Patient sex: F
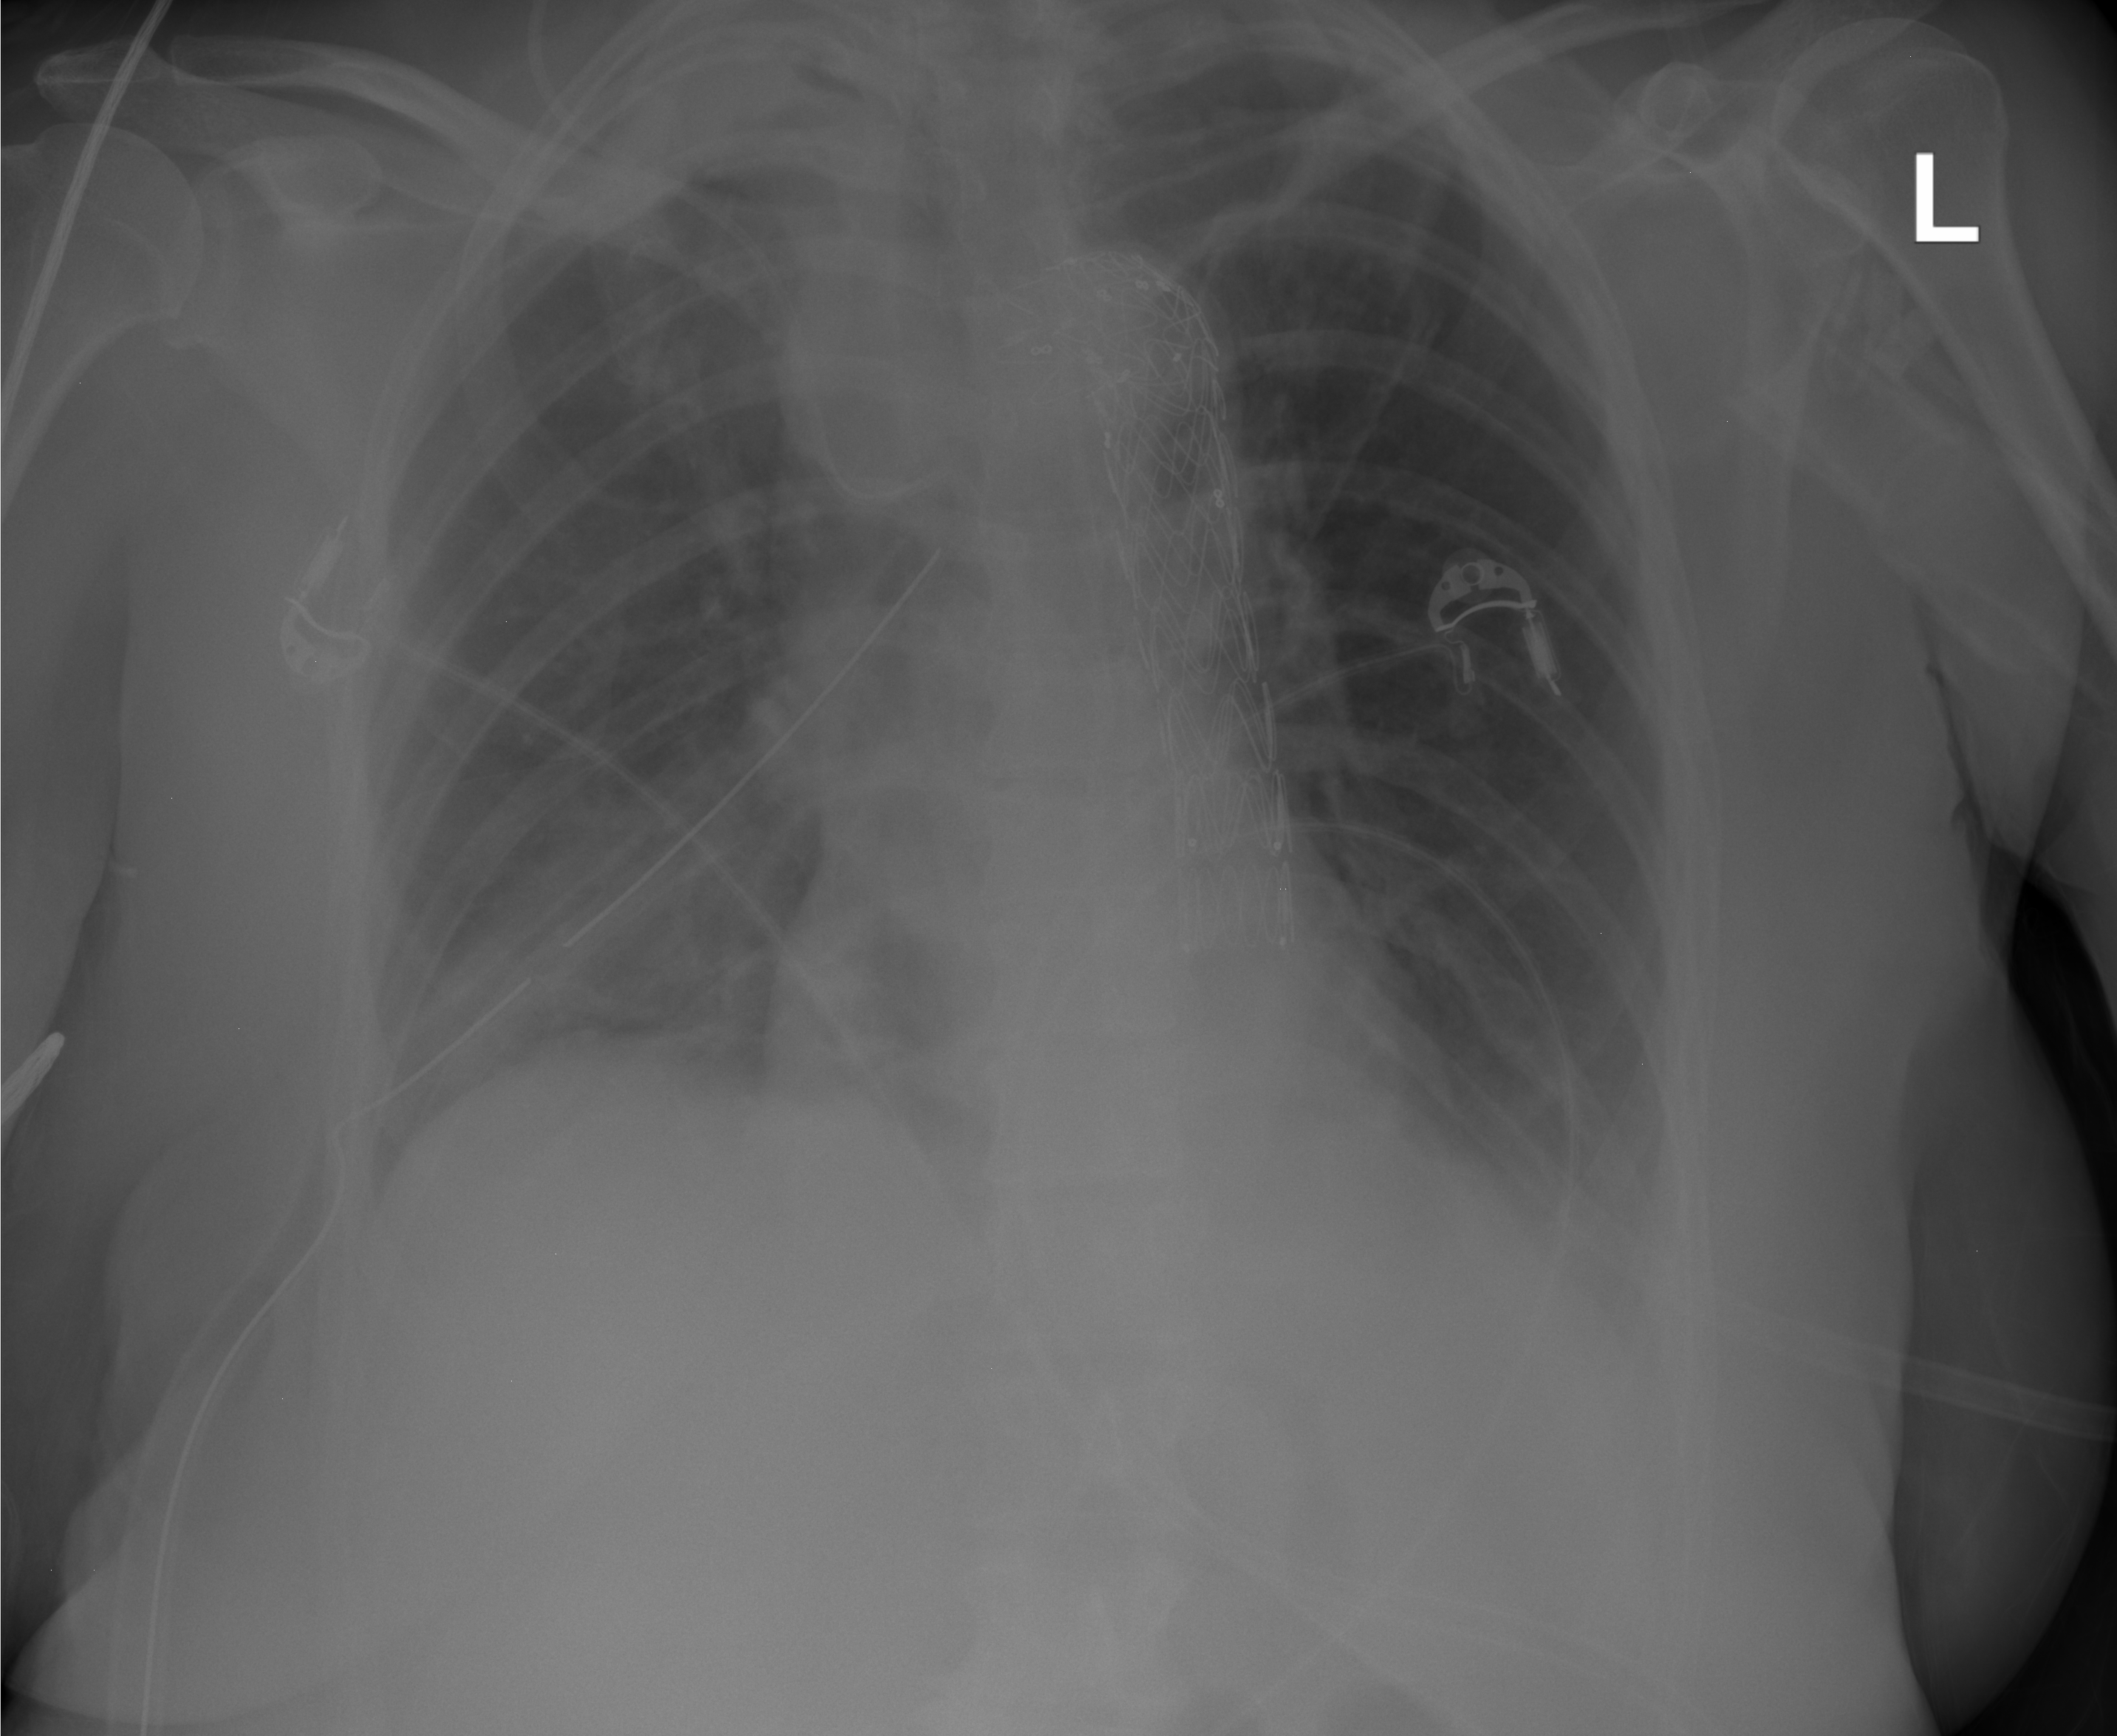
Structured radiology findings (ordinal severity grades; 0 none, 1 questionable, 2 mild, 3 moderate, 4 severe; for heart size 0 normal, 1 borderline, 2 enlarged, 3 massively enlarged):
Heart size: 0
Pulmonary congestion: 2
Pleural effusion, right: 2
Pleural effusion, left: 2
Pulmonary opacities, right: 0
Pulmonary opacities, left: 0
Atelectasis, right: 2
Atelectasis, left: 2